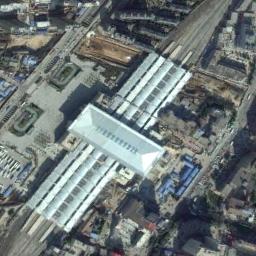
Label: railway_station